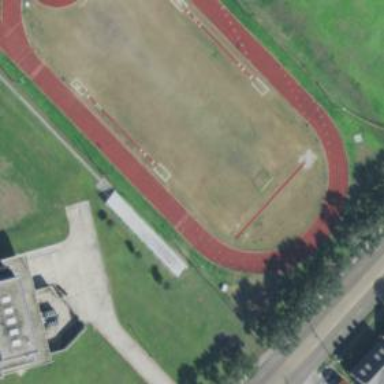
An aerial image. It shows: Track in leisure land.